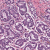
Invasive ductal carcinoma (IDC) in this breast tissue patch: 1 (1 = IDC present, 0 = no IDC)